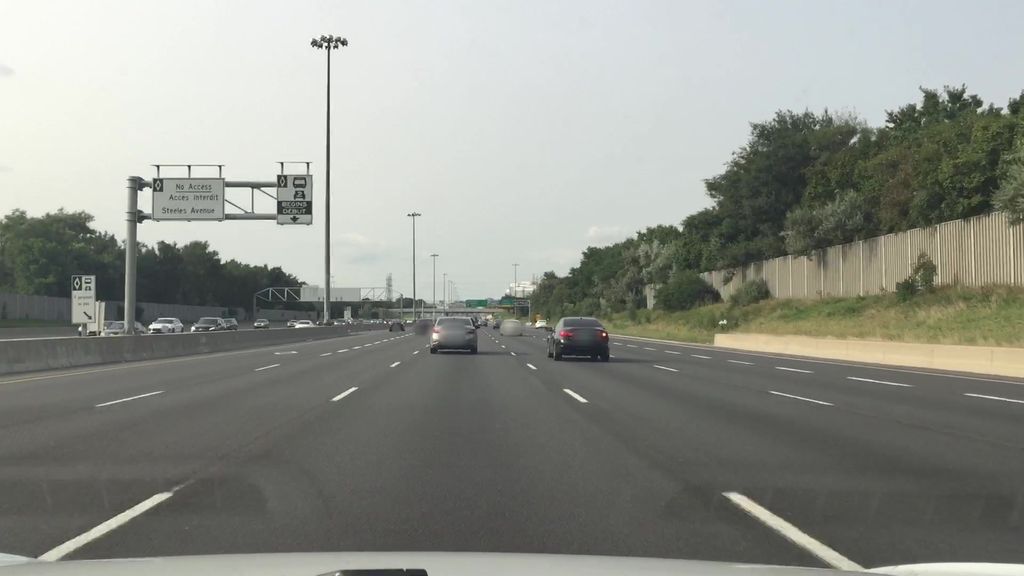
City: toronto